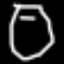
Label: octagon